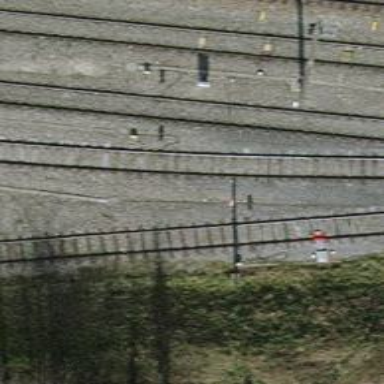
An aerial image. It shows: Siding railway track with electrified contact line.